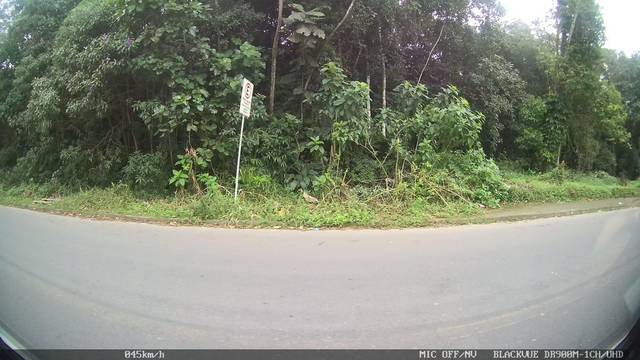
Region: Brazil
Coordinates: -26.263, -48.852